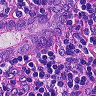
Metastatic tissue present: yes